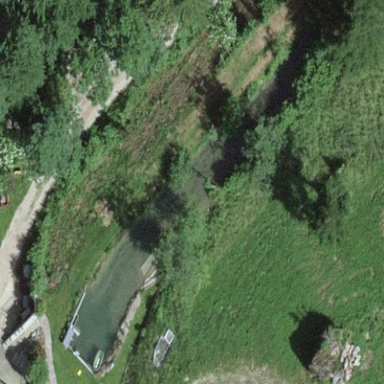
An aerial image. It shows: Peaceful pond surrounded by nature.